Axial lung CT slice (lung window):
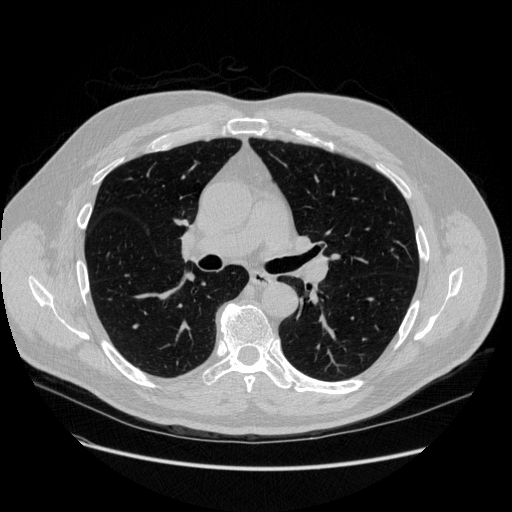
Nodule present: no